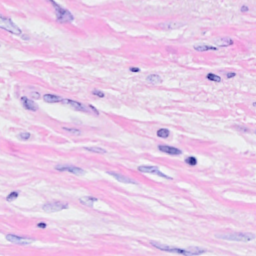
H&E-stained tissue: Breast